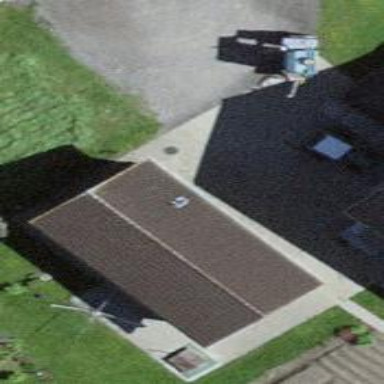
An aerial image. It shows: Shed building.